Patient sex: M
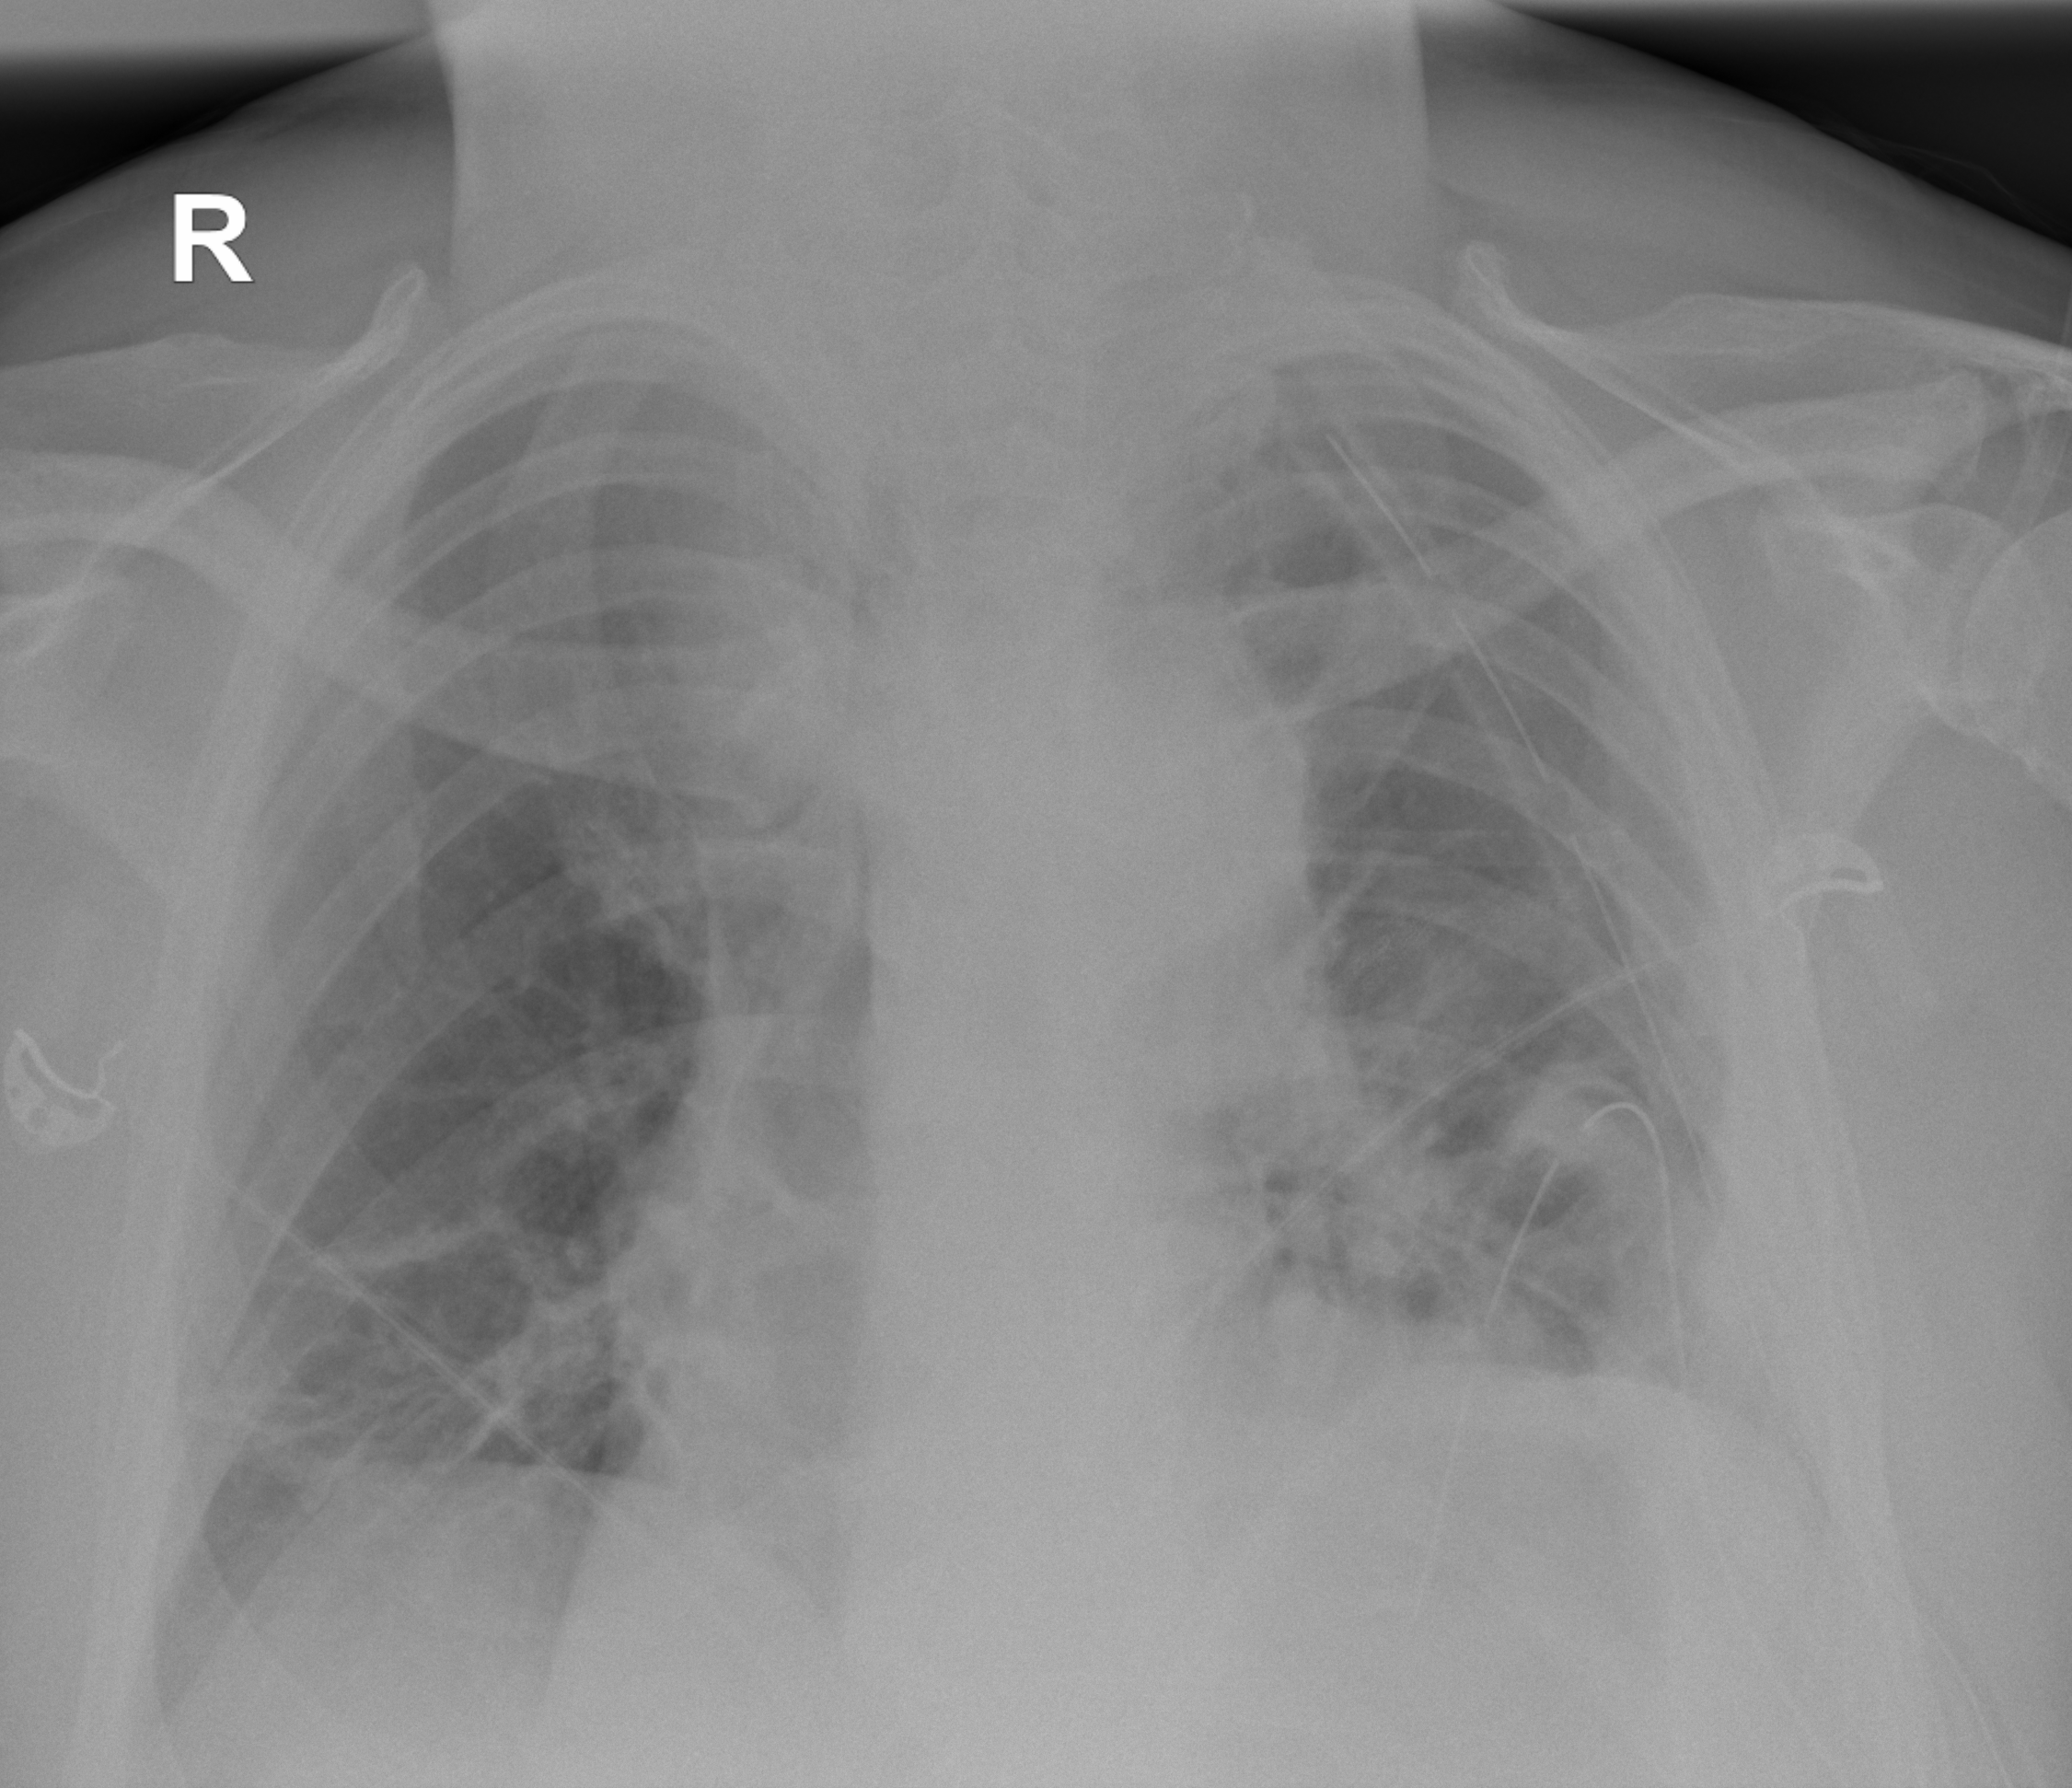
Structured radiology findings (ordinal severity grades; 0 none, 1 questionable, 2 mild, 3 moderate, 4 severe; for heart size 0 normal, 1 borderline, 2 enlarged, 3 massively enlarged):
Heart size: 2
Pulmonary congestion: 0
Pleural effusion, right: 0
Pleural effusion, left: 2
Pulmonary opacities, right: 2
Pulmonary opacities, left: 3
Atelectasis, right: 2
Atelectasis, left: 3